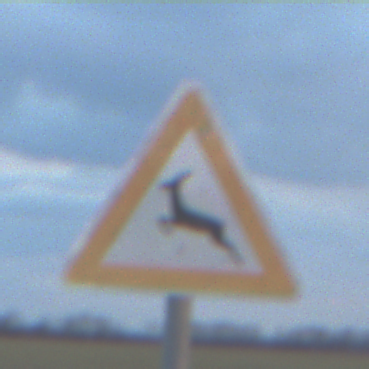
Verkehrszeichen: WildwechselRechts
Umgebung: Outdoor, Nature
Tageszeit: SunriseSunset
Wetter: PartlyCloudy
Licht: Natural
Jahreszeit: NotSpecified
Kontrast: LowContrast